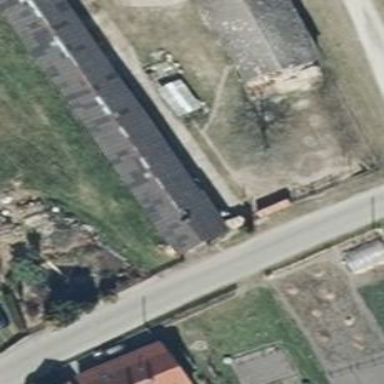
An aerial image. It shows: Gabled building with the roof oriented along its structure.